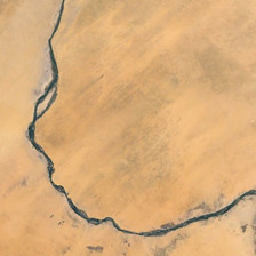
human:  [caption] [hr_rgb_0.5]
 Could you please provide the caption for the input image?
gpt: a flexual oases separate tne desert which is like yellow bareland .

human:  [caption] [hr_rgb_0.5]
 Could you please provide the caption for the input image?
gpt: The river is blowing through the yellow desert.

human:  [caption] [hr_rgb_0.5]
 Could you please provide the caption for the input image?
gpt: The river winds through the yellow desert.

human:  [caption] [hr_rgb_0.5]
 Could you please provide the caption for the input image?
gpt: we can see a curved dark green long brook devides this yellow desert into two parts .

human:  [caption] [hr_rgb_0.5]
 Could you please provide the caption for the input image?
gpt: the river crosses the yellow desert.